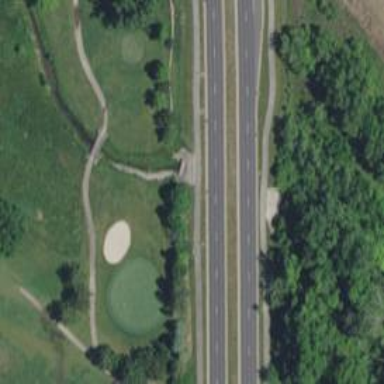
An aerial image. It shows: Golf hole.